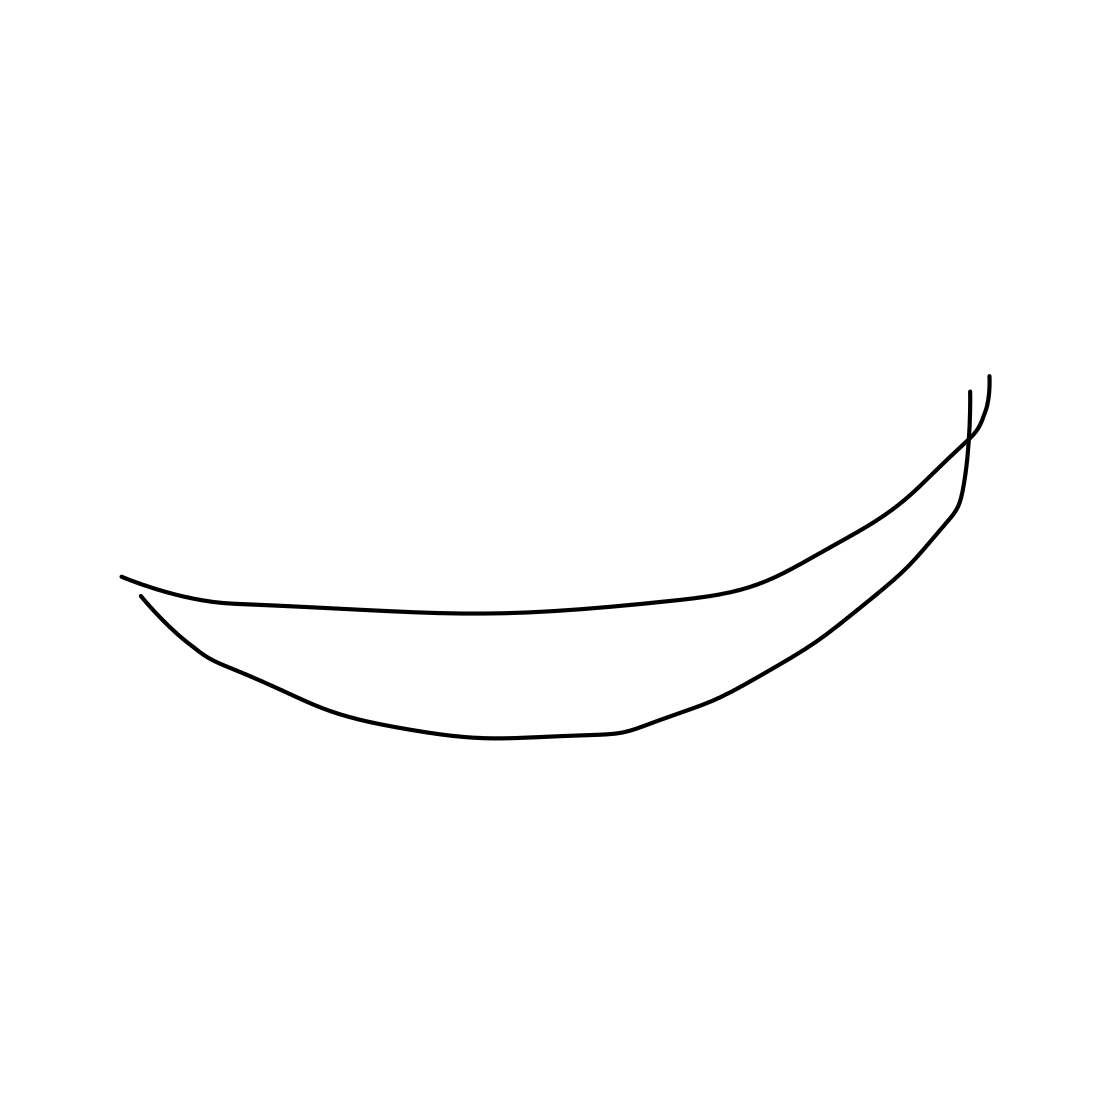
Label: moon